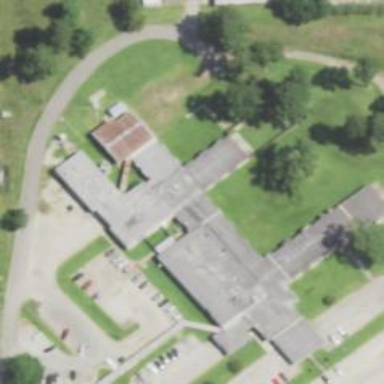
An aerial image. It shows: Healthcare facility identified as hospital.